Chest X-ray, PA view. Patient: 56 years old, sex M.
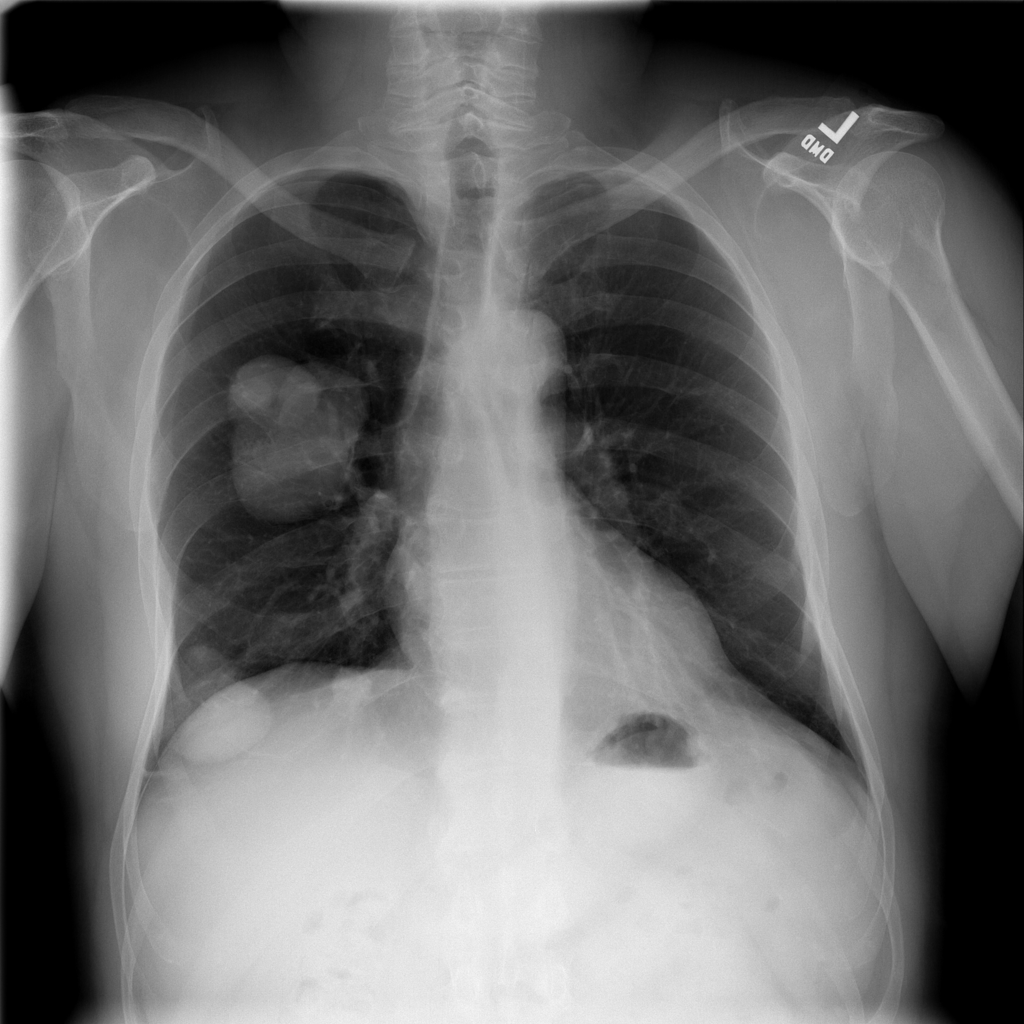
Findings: Mass, Nodule